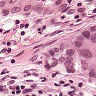
Metastatic tissue present: yes